Interaction volume radius: 10 \u00c5
Interaction volume height: 10 \u00c5
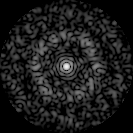
Disorder parameter: 0.8412